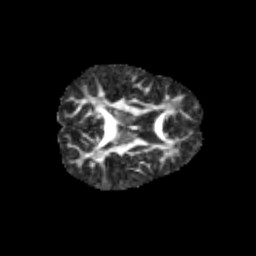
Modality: FA
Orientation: axial
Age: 11
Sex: female
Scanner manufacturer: siemens
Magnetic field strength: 3 T
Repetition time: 3.8 s
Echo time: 0.07 s